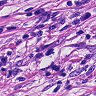
Metastatic tissue present: no